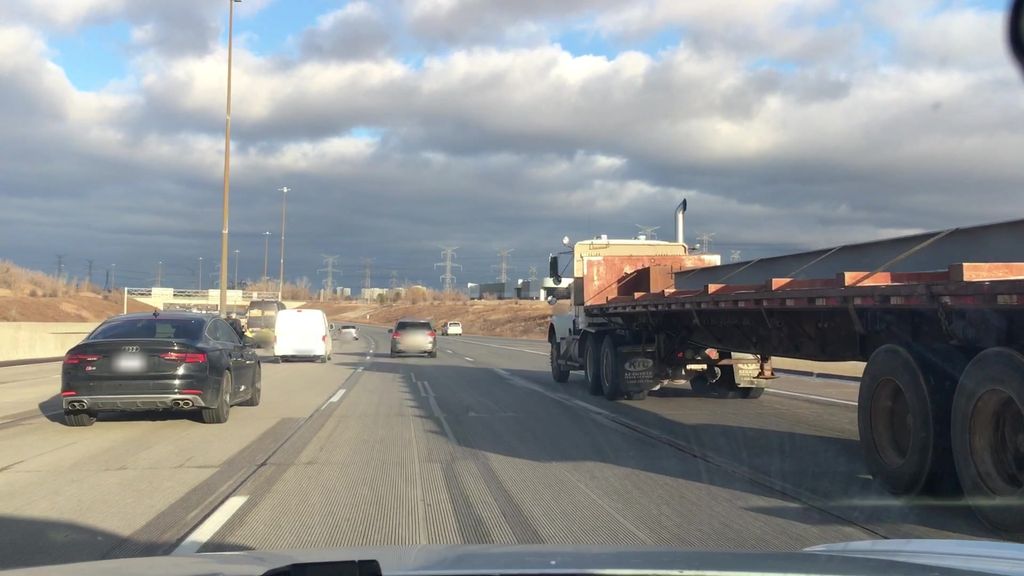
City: toronto